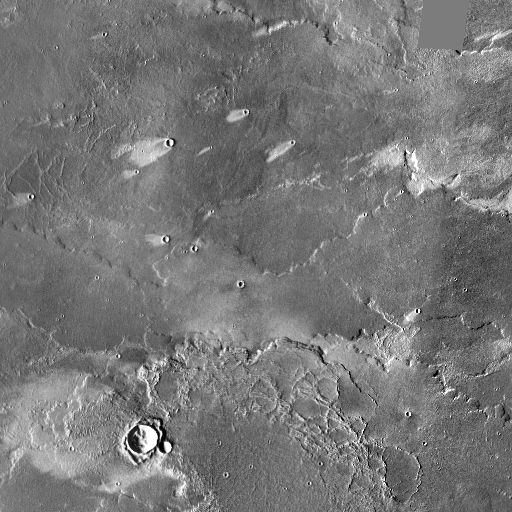
Crater classes present: Background, Other, Layered